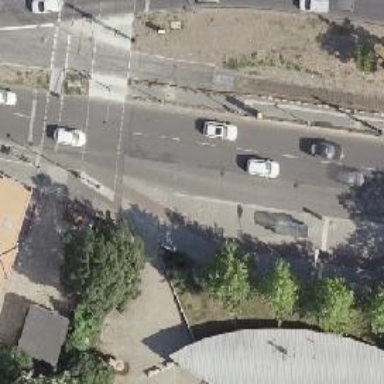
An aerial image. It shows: Secondary road with asphalt surface. There is cycle track on the right side of the road.